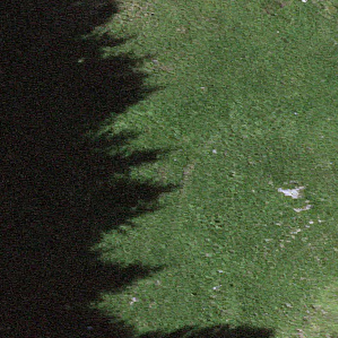
Label: other